Field crop: maize
Growth stage: 2
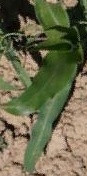
Species: maize